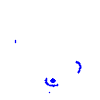
Particle: electron